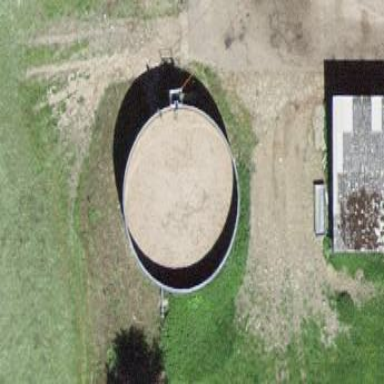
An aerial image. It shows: Storage tank building.